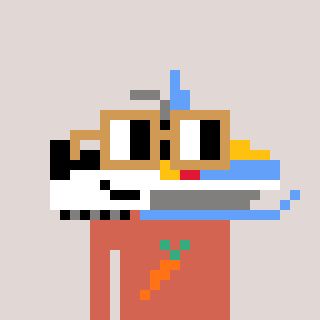
a pixel art character with square brown glasses, a snowmobile-shaped head and a peachy-colored body on a warm background